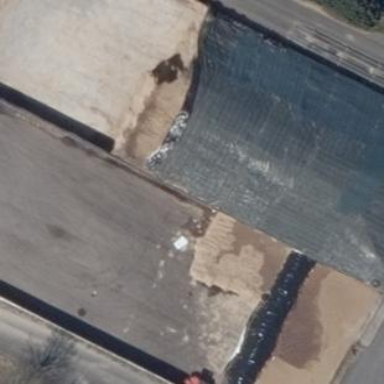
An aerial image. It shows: Bunker silo.